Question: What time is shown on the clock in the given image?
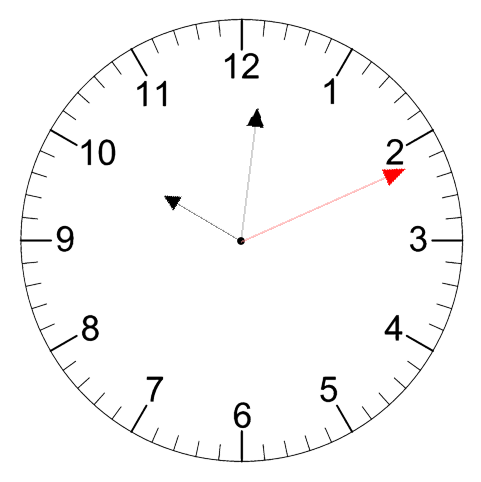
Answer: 10:01:11